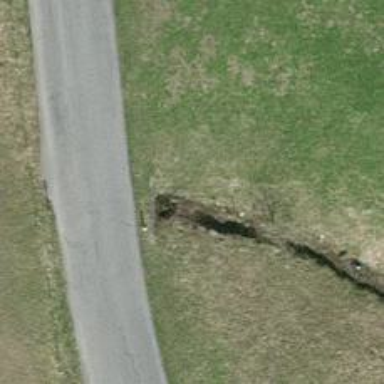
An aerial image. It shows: Culvert tunnel.